Interaction volume radius: 10 \u00c5
Interaction volume height: 15 \u00c5
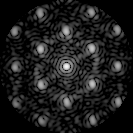
Disorder parameter: 0.3009